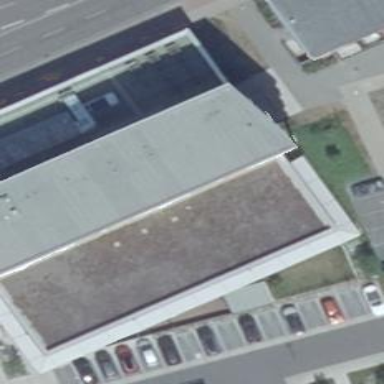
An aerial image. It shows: Building with flat grass-covered roof.